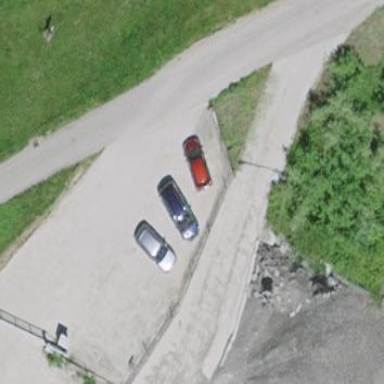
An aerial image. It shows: Parking area with surface.